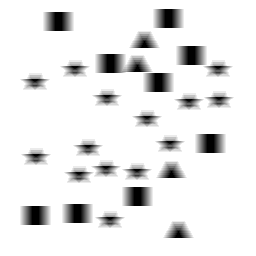
Squares: 9
Triangles: 4
Stars: 14
Total shapes: 27